Field crop: maize
Growth stage: 2
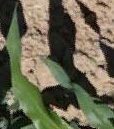
Species: maize